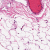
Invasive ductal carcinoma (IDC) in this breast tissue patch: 0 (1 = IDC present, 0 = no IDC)